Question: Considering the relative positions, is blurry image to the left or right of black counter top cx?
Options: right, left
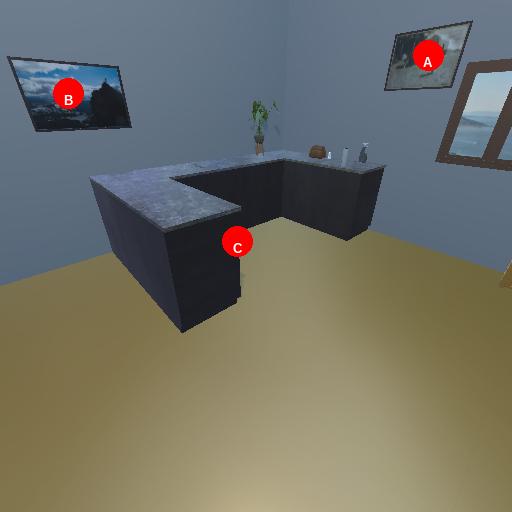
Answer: right